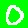
Digit: 0